Question: Is it possible to make a "hole" in an element (div, span) like this using CSS. I know I can do it with a transparent image but I'm just curious to know if it's possible in CSS.
'''
body {padding:70px; background:url(http://ipadinsight.com/wp-content/uploads/2011/11/AirPlayMirroring_thumb.jpg)}
div {background:red;border-radius:10px;width:400px;height:100px}
'''
<URL>

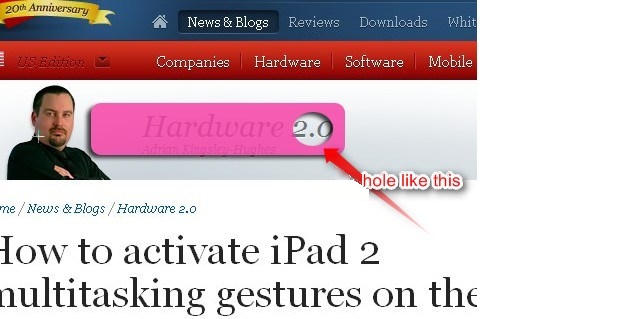
Answer: Yes; you can do it with pure css.
Like this:
'''
body {padding:70px; background:url(http://ipadinsight.com/wp-content/uploads/2011/11/AirPlayMirroring_thumb.jpg);}
.parent {background:red;border-radius:10px;width:400px;height:100px;position:relative;}
.circle{
float:right;
position:absolute;
right:-50px;
top:0;
bottom:0;
width:50px;
overflow:hidden;
}
.circle:after{
content:"";
width:40px;
height:40px;
-moz-border-radius:100px;
display:block;
border:red 50px solid ;
margin-left:-45px;
margin-top:-20px;
}
'''
Check this live example
## http://jsfiddle.net/xqEV2/4/